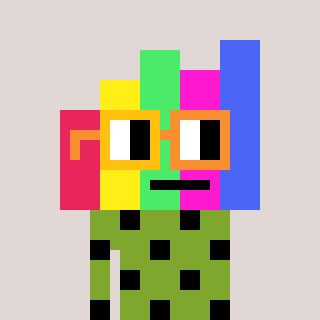
a pixel art character with square yellow and orange glasses, a bar chart-shaped head and a slimegreen-colored body on a warm background